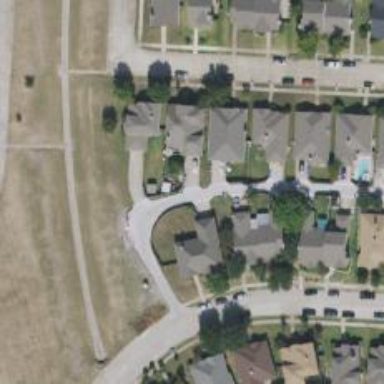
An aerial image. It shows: Alley classified as service road.